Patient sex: M
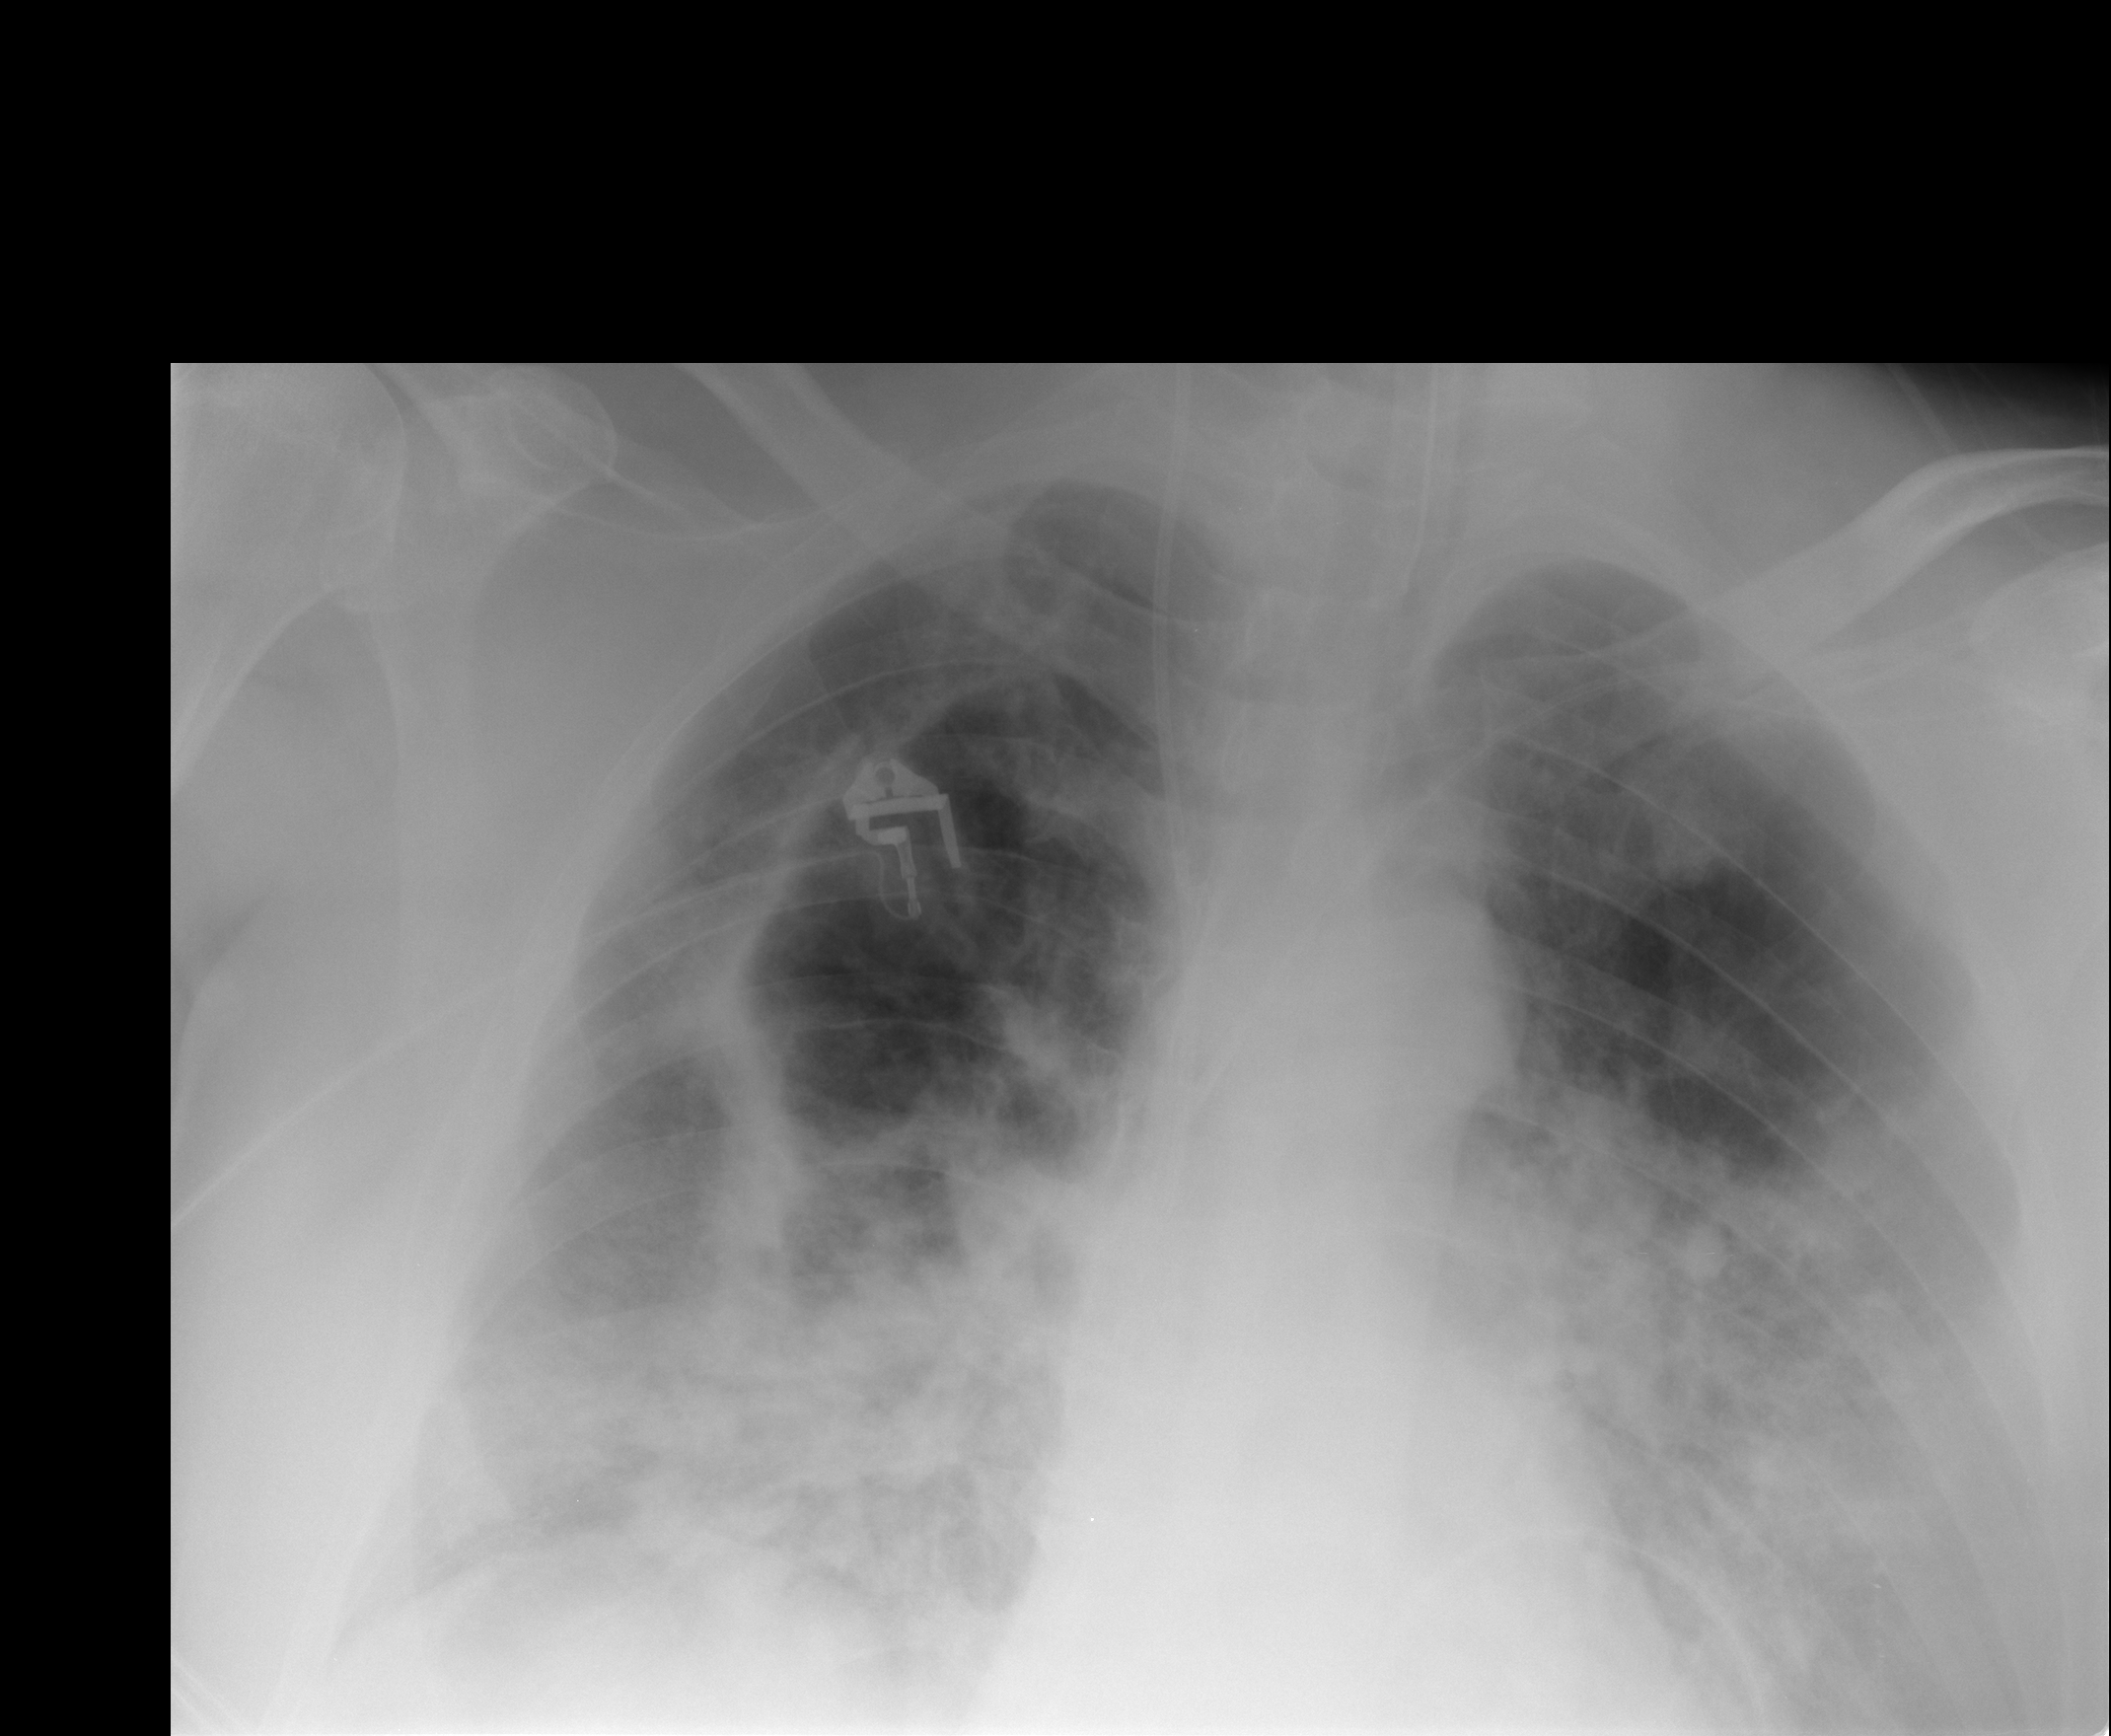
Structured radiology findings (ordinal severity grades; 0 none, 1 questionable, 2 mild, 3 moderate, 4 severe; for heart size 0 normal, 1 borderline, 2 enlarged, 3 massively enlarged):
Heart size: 0
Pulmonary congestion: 0
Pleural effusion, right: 1
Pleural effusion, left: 1
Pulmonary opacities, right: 4
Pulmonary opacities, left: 4
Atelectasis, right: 3
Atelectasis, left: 3